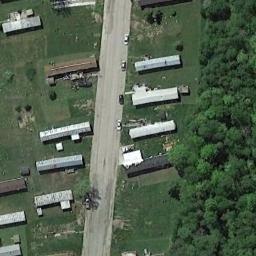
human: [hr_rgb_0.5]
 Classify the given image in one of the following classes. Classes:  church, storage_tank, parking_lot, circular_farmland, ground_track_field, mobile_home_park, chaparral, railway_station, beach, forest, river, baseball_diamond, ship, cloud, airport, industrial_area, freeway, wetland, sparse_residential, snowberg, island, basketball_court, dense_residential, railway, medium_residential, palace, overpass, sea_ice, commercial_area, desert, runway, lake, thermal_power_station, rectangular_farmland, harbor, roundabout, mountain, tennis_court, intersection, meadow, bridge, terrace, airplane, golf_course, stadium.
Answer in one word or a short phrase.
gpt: mobile_home_park